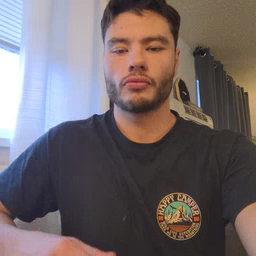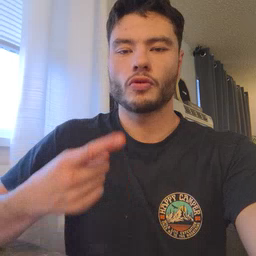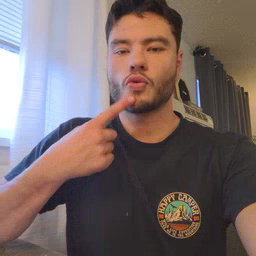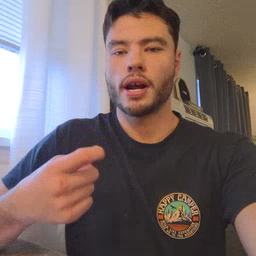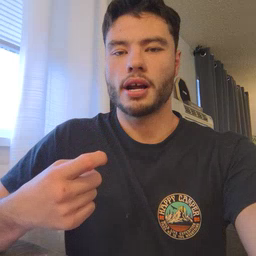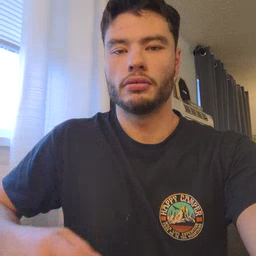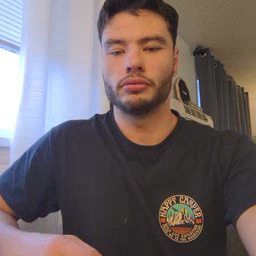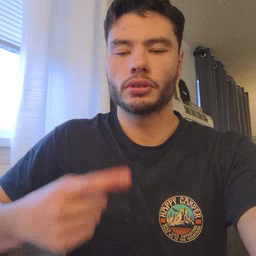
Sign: red